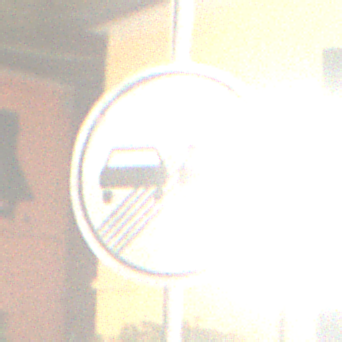
Verkehrszeichen: EndeUeberholverbot
Umgebung: Outdoor, Urban
Tageszeit: Night
Wetter: PartlyCloudy
Licht: Artificial
Jahreszeit: NotSpecified
Kontrast: HighContrast